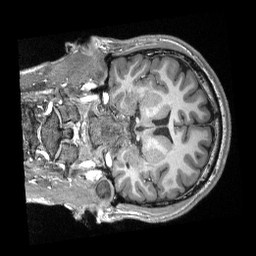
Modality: T1w
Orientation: coronal
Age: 21
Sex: male
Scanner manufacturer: siemens
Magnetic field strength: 3 T
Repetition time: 2.3 s
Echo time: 0.00308 s